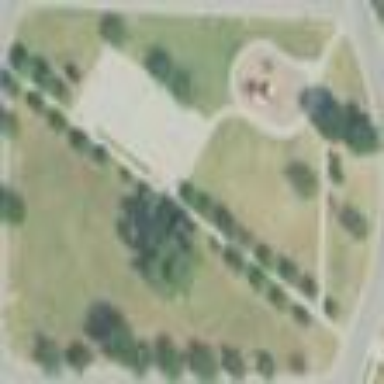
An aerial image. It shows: Neighborhood park categorized as leisure land.